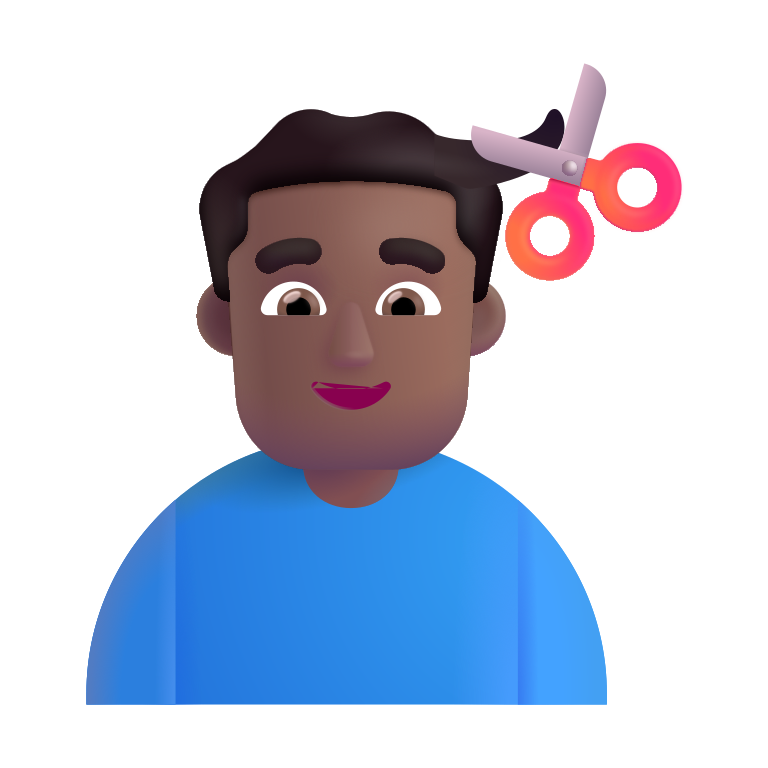
man getting haircut color  dark